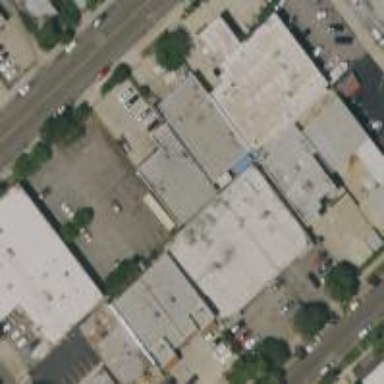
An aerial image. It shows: Industrial building.